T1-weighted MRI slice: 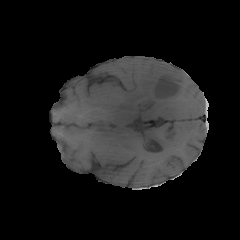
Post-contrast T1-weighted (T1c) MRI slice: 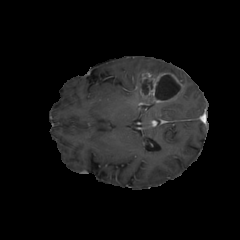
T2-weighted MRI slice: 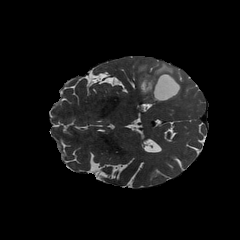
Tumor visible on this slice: yes